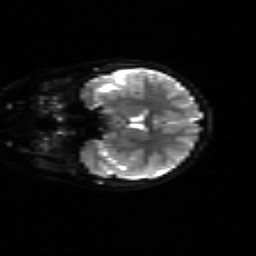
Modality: sbref
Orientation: coronal
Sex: female
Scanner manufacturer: siemens
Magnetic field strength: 3 T
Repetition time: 5 s
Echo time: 0.071 s